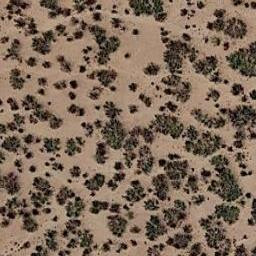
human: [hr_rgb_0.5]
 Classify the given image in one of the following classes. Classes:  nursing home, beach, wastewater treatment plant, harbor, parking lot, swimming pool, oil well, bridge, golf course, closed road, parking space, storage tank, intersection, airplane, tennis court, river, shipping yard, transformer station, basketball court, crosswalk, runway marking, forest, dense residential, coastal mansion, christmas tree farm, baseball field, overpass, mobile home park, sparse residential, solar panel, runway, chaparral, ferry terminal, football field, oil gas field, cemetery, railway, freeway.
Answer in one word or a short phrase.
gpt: chaparral